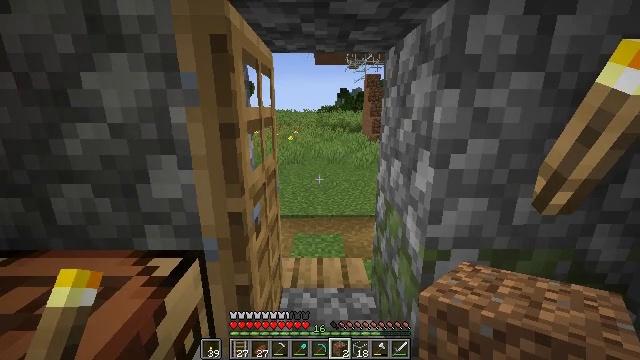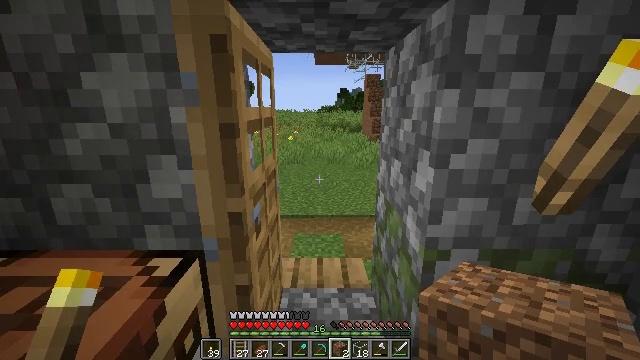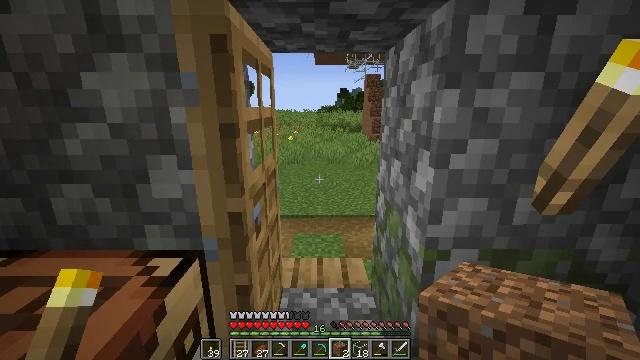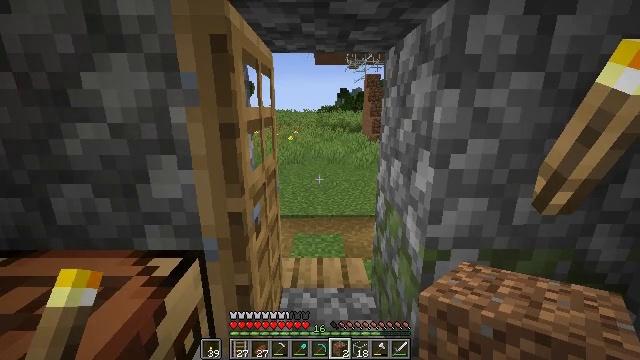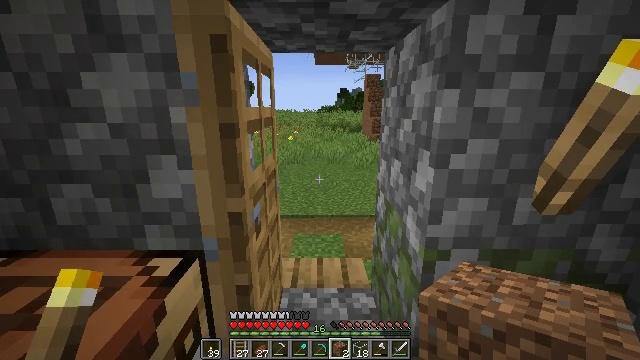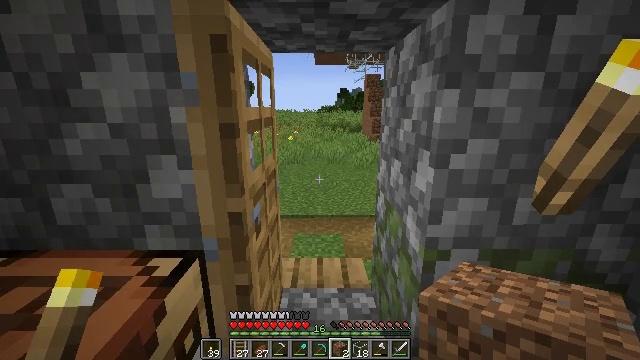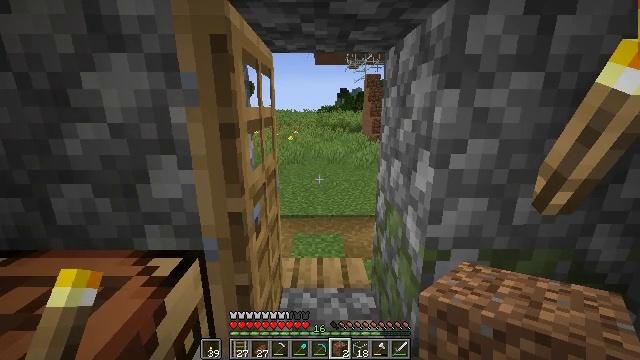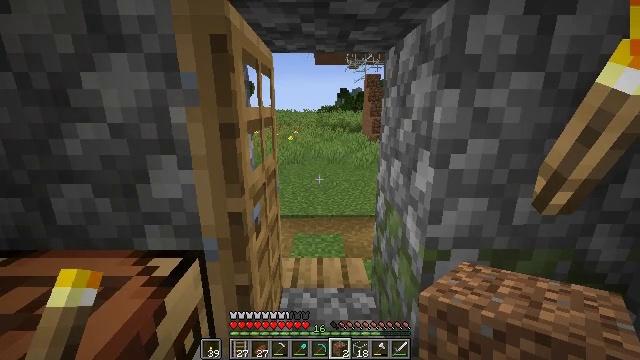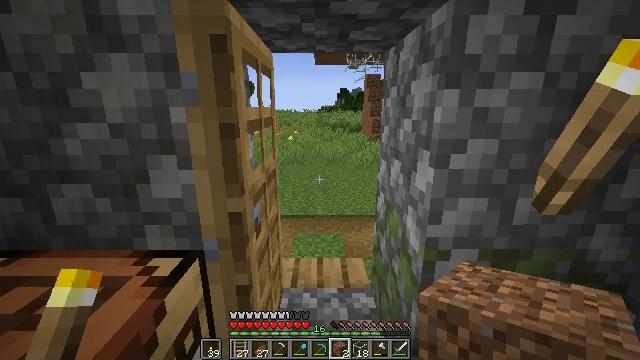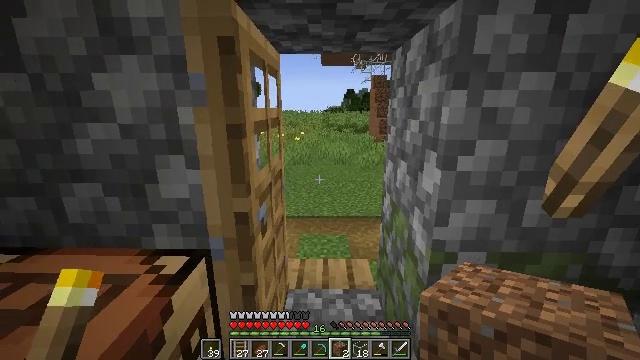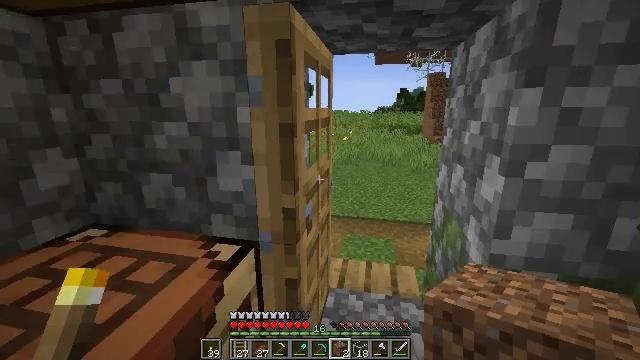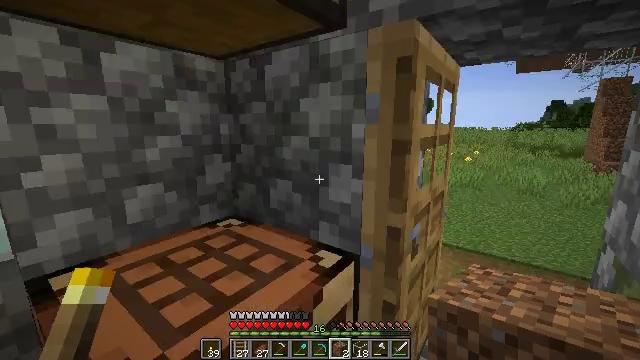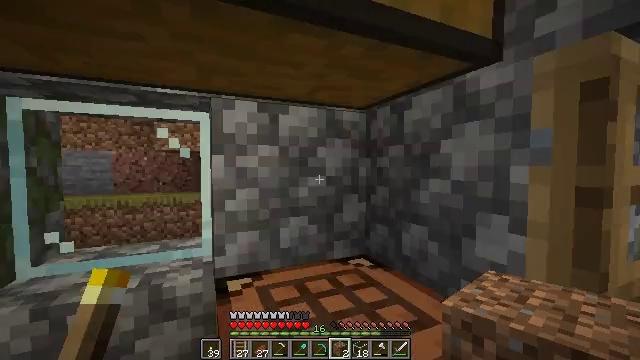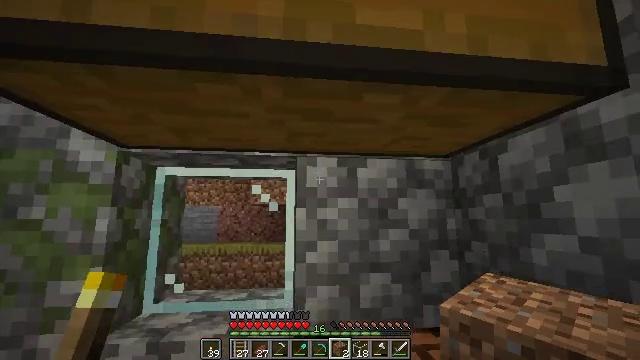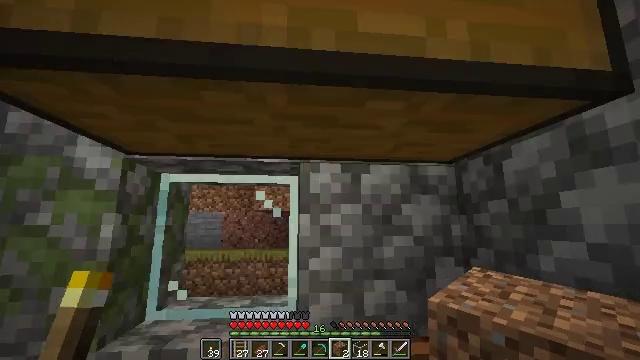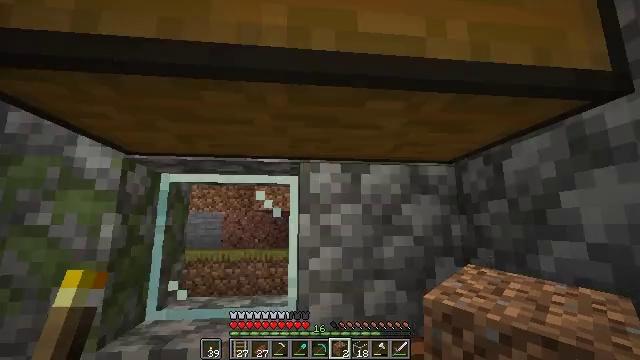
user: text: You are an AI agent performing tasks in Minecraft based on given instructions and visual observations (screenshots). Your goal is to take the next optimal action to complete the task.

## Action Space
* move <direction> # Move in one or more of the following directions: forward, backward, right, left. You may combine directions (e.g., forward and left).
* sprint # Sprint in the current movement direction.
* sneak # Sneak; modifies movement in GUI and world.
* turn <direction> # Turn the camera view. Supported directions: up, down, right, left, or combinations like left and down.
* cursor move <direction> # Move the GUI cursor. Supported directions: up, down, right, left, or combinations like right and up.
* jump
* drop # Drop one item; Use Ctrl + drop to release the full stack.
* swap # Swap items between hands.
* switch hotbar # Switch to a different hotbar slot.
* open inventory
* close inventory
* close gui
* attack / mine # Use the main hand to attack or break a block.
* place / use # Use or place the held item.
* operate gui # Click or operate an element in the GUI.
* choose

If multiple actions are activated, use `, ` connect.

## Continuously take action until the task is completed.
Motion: motion action
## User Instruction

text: Make a cobblestone wall with six cobblestone blocks.
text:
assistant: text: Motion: no_op
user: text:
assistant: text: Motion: no_op
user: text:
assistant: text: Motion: no_op
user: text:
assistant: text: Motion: no_op
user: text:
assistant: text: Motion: no_op
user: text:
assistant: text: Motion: no_op
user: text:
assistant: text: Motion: no_op
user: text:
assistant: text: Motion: no_op
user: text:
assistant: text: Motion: no_op
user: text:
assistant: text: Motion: turn left
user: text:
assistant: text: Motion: turn left
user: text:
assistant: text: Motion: turn left and up
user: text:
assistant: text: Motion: turn left and up
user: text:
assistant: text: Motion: turn left and up
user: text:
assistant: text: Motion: turn up
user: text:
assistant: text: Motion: no_op
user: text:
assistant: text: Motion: turn right and down
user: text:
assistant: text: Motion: turn right and down
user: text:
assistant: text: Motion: turn right and down
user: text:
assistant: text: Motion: turn down, use / place
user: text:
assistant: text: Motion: use / place
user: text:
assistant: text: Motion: use / place
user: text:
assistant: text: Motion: use / place
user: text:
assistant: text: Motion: use / place
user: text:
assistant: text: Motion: open gui
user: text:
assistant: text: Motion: no_op
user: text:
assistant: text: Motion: no_op
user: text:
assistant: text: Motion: no_op
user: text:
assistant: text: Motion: no_op
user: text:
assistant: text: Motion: no_op